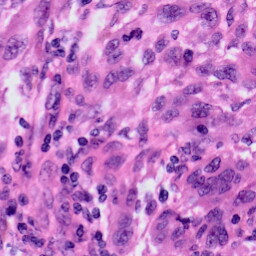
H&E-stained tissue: Skin